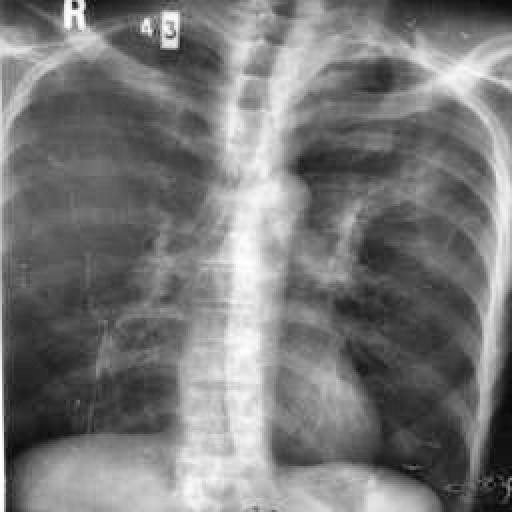
Finding: TUBERCULOSIS